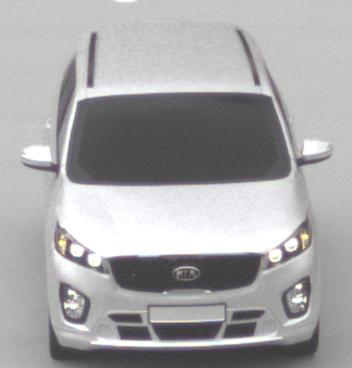
Make: KIA
Model: Sorento 2.2 CRDi
Detailed model: Sorento (UM)
Model produced from: 2015/03
Model produced until: 2017/10
Doors: 5
Color: white
Road condition: dry road
Daytime: midday
Contrast: low contrast